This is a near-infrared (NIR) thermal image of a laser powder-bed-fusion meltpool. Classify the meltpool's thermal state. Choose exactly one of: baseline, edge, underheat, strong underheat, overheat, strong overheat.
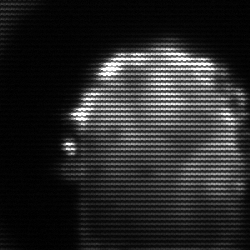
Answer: baseline